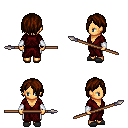
a pixel art fantasy rpg character, female body template, human, tanned skin, red robe, white pants, brown bangs hairstyle, white cloth bracers, gray slippers, spear, four views (front, back, left, right), 2x2 character sprite sheet, small pixel art, hard edges, no anti-aliasing